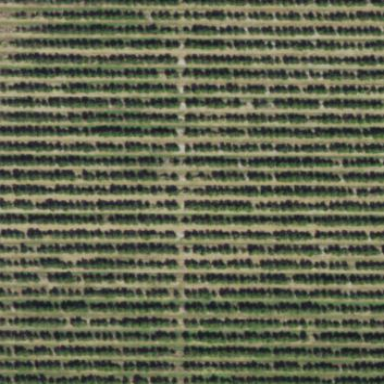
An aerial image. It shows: Orchard.